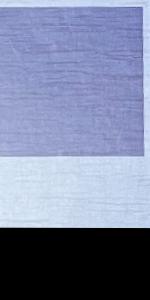
Label: Empty